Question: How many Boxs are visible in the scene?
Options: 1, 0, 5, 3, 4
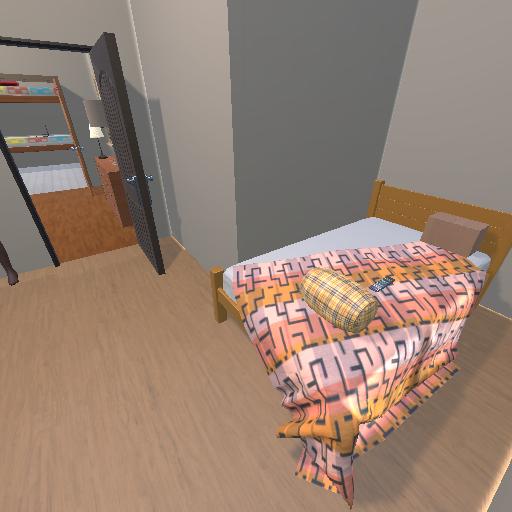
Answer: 1